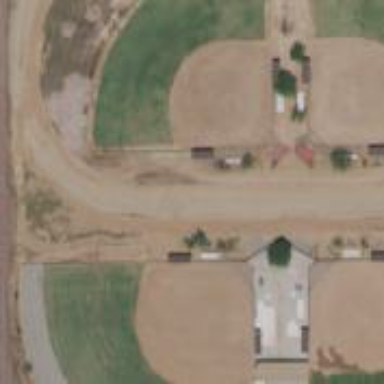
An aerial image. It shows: Baseball pitch for leisure and sports activities.